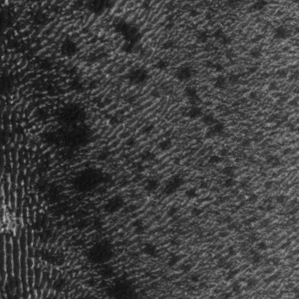
Label: frost